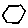
Label: hexagon